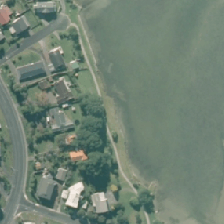
Land cover: urban_build_up